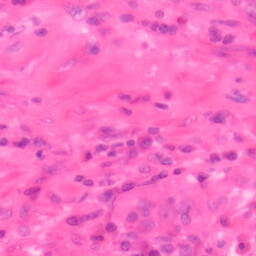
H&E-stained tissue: Colon